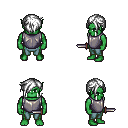
a pixel art fantasy rpg character, male body template, orc, green skin, steel chest armor, teal pants, white pixie cut hairstyle, dagger, four views (front, back, left, right), 2x2 character sprite sheet, small pixel art, hard edges, no anti-aliasing